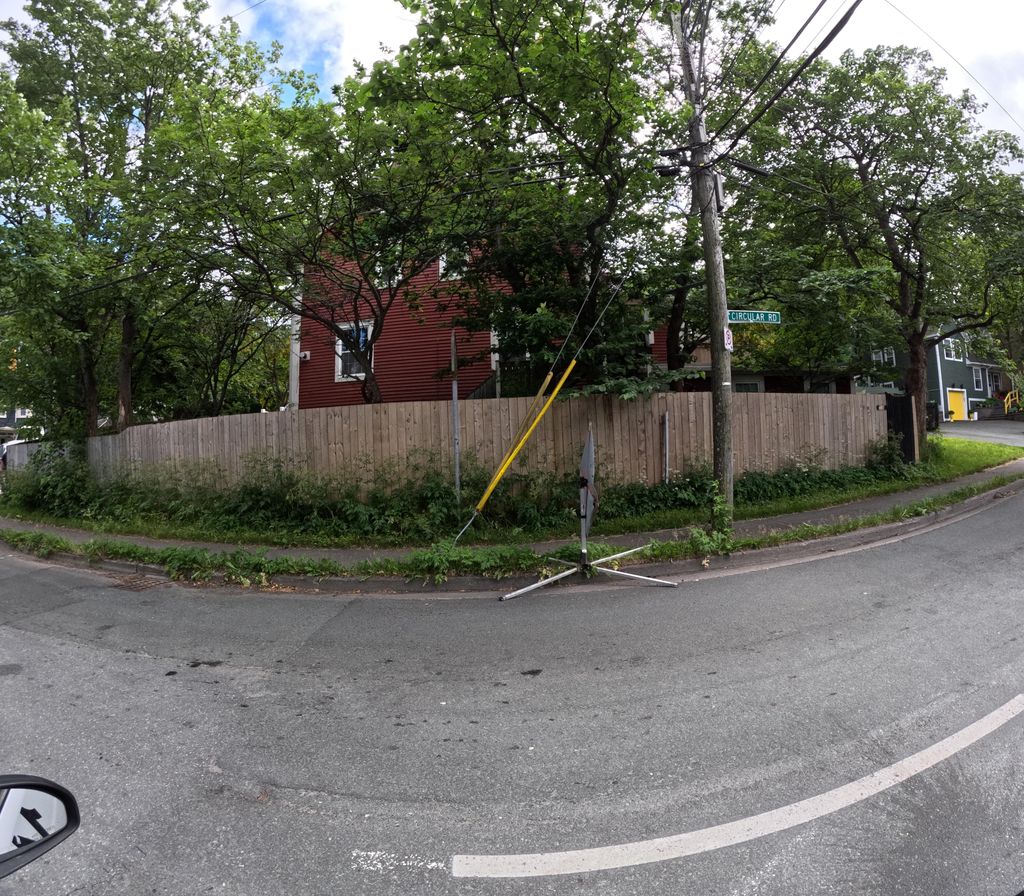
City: st_johns